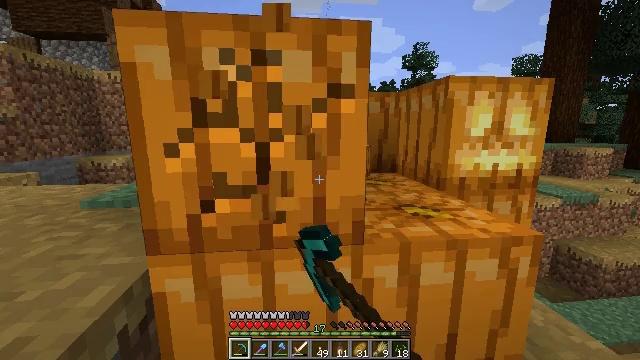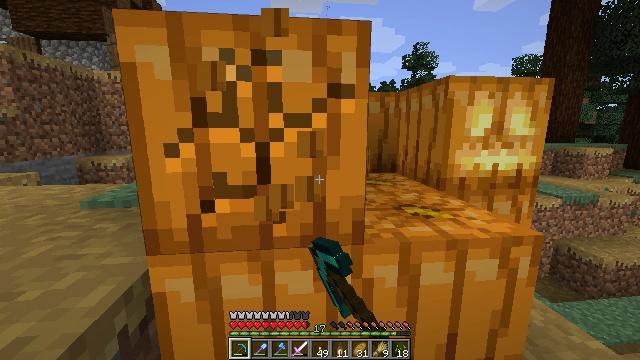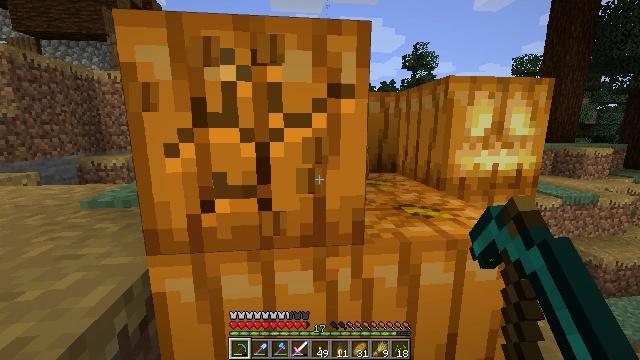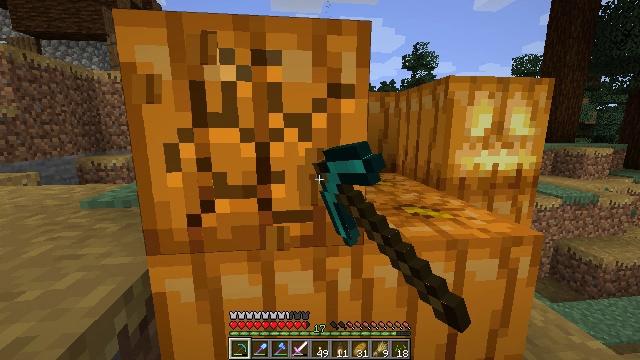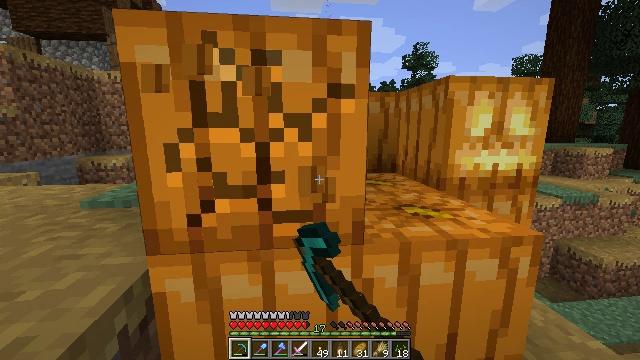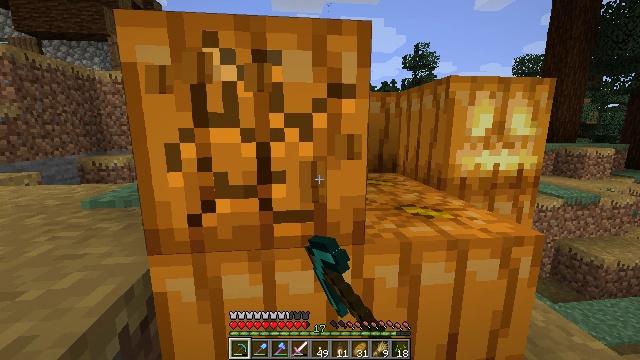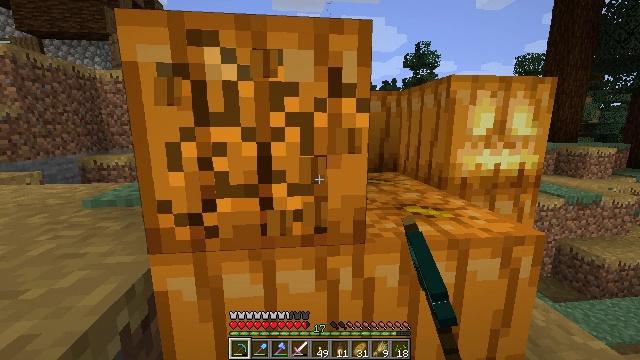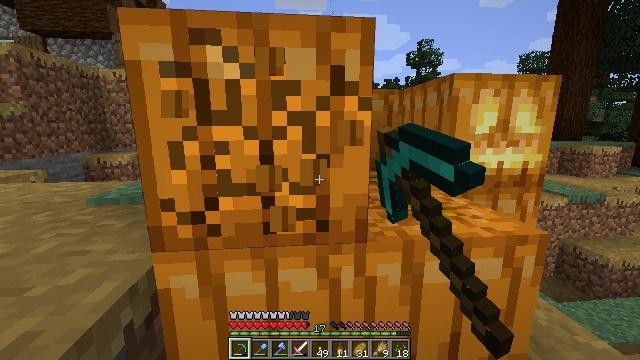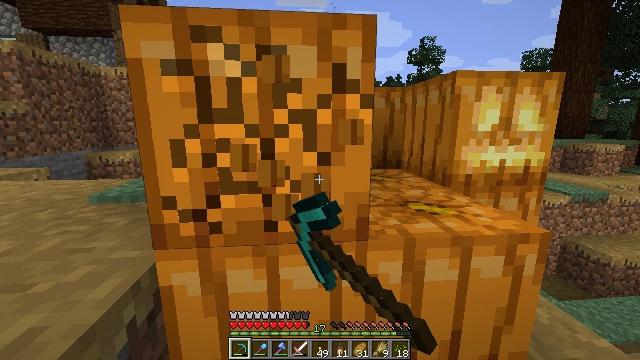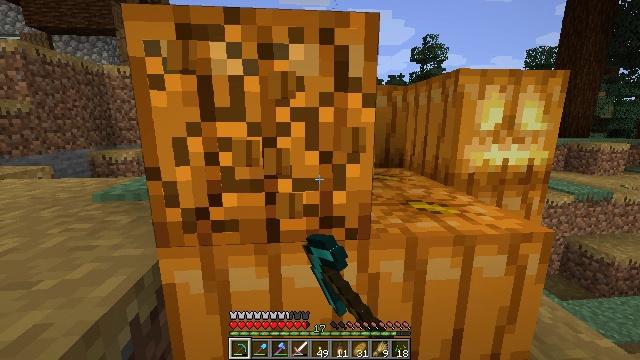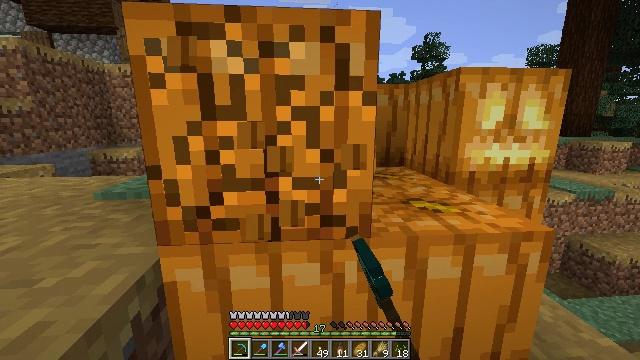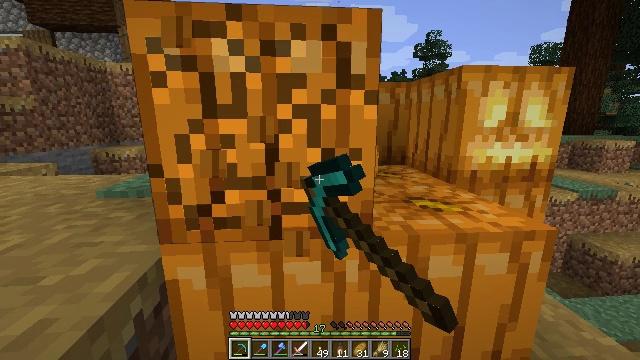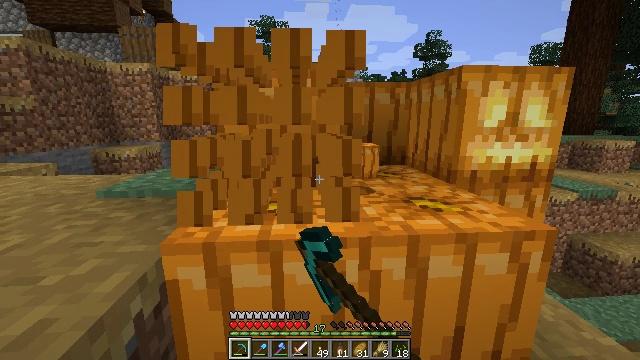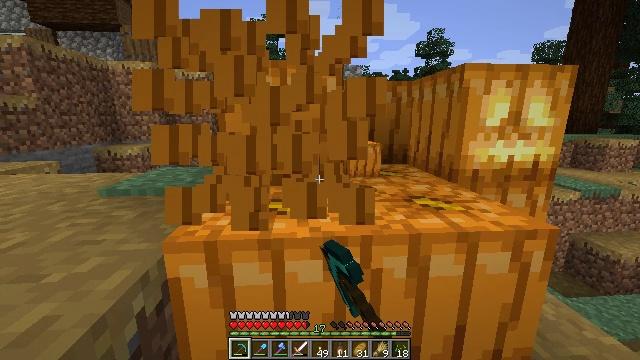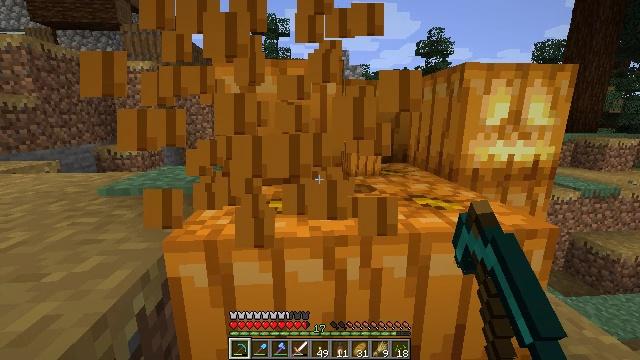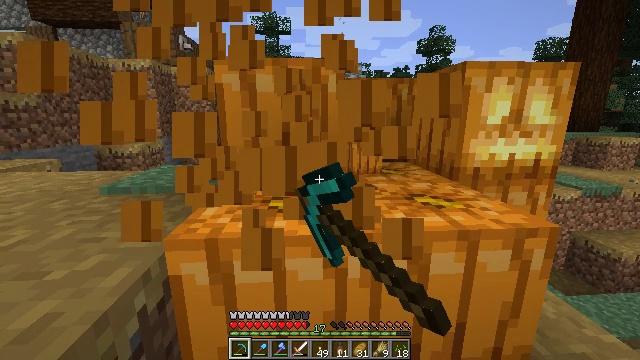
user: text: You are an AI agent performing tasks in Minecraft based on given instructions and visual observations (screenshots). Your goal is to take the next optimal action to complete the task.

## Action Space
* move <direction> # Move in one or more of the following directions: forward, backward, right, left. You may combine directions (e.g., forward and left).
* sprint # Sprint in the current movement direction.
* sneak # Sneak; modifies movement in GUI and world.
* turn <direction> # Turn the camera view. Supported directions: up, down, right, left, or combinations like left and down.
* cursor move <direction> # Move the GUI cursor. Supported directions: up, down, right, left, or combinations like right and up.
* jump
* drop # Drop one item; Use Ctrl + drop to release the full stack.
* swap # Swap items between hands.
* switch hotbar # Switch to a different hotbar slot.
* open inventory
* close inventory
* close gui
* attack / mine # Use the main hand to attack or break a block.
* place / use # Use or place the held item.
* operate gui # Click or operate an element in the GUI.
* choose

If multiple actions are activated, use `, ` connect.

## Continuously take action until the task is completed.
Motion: motion action
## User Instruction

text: Attack the pumpkin to gather it.
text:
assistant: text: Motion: attack / mine
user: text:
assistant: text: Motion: attack / mine
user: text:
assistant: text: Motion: attack / mine
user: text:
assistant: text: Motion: attack / mine
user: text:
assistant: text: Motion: attack / mine
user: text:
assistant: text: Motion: attack / mine
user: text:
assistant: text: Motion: attack / mine
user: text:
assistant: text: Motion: attack / mine
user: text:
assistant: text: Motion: attack / mine
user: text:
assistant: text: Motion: attack / mine
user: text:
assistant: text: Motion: attack / mine
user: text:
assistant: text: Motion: attack / mine
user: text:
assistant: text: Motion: attack / mine
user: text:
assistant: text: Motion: attack / mine
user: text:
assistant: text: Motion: attack / mine
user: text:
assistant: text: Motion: attack / mine
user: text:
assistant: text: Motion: attack / mine